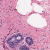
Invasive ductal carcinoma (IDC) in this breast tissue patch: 0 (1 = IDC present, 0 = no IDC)